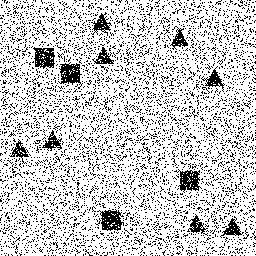
Squares: 4
Triangles: 8
Stars: 0
Total shapes: 12